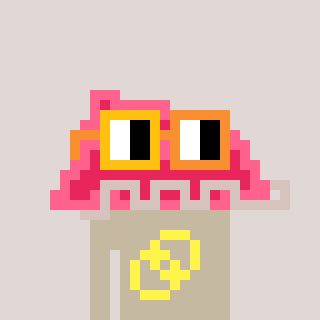
a pixel art character with square yellow and orange glasses, a retainer-shaped head and a bege-colored body on a warm background